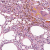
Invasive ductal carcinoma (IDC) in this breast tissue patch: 0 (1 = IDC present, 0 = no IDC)